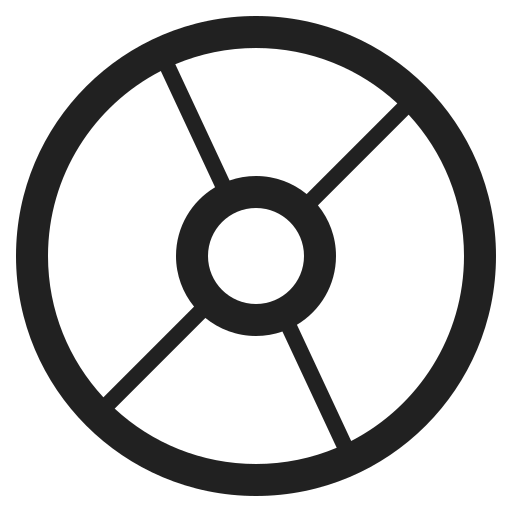
optical disk high contrast